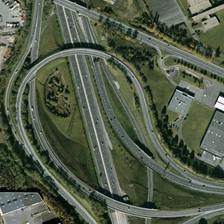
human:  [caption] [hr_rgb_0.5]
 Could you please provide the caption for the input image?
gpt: some green trees and several buildings are near a viaduct .

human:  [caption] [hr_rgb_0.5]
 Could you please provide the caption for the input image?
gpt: some green trees and several buildings are near a viaduct .

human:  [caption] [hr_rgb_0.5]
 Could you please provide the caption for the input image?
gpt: some green trees and several buildings are near a viaduct .

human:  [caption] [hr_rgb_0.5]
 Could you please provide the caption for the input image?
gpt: some green trees and several buildings are near a viaduct .

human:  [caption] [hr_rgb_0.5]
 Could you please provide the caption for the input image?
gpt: some green trees and several buildings are near a viaduct .